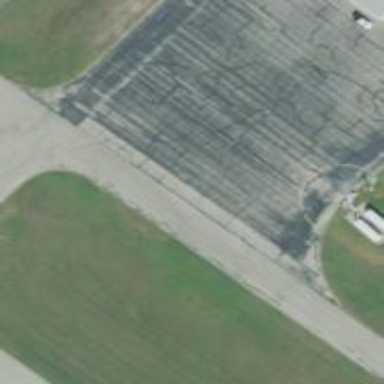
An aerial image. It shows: Apron at the airport.